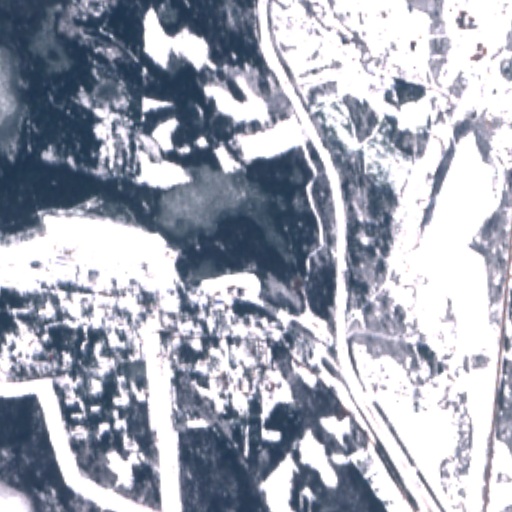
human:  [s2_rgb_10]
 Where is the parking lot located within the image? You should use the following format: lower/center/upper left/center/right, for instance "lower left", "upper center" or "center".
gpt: The parking lot is located in the lower center of the image.
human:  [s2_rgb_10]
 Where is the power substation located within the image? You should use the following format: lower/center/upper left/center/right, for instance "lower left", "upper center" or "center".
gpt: The power substation is located in the lower center of the image.
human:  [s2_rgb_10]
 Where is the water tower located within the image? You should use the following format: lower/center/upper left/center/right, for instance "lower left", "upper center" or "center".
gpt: The water tower is located in the center of the image.
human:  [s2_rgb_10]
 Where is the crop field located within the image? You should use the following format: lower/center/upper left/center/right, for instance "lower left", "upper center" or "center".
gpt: There is no crop field in the image.